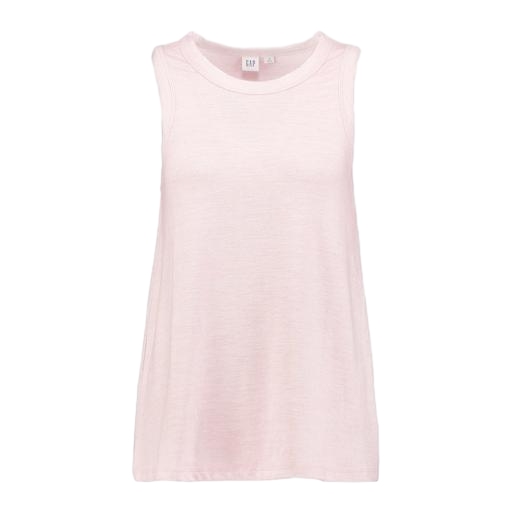
pink space dye melange tank, pink breeze tank, pink newport tank, white background